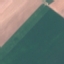
Label: AnnualCrop